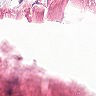
Metastatic tissue present: no